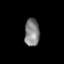
Tissue: prostate
Cell type: Endothelial cells
Senescence score: 0.7444
Nuclear area (px): 406
Mean DAPI intensity: 130.31